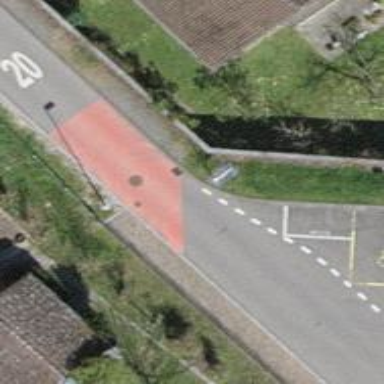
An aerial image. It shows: Traffic sign is depicted in the image.